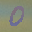
Label: 0